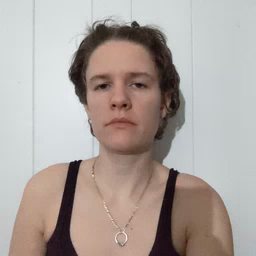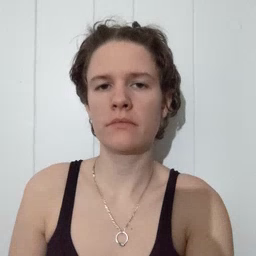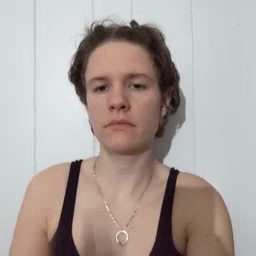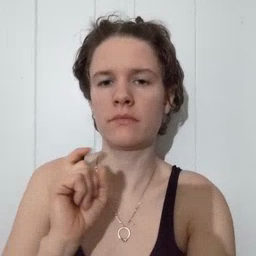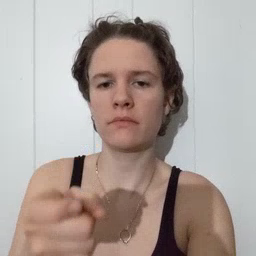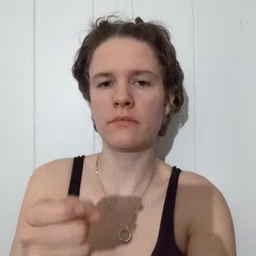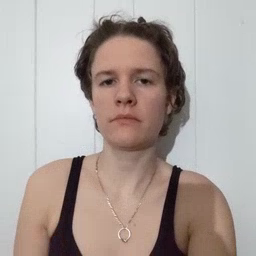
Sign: give